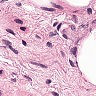
Metastatic tissue present: no